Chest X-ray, PA view. Patient: 77 years old, sex M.
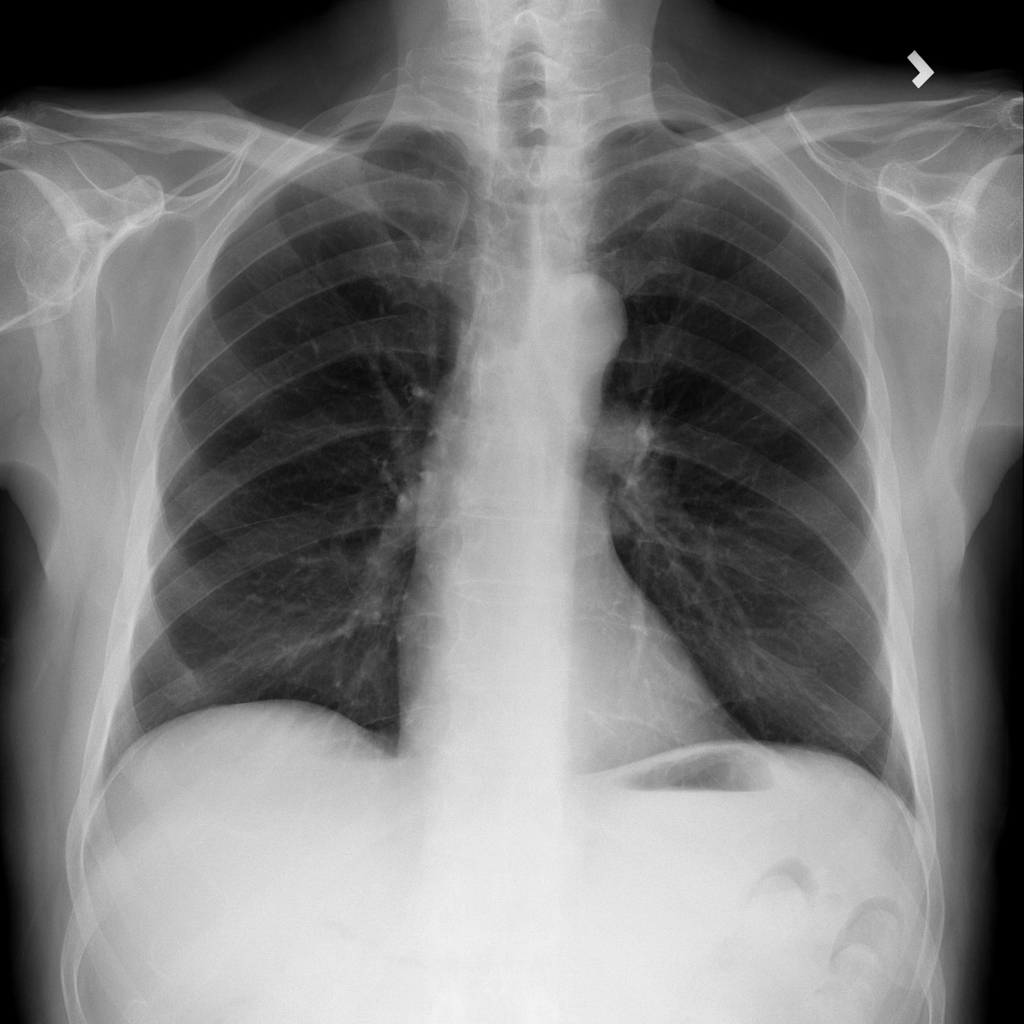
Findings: No Finding